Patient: sex M, age 51
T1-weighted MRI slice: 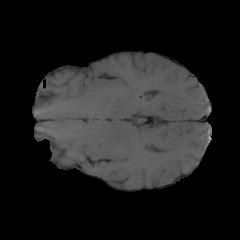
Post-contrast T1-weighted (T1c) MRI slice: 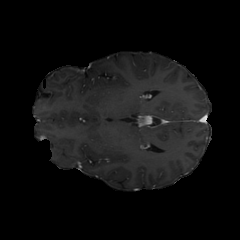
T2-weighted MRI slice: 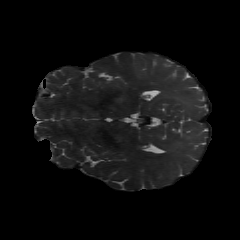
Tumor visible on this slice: no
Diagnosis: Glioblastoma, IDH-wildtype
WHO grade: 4